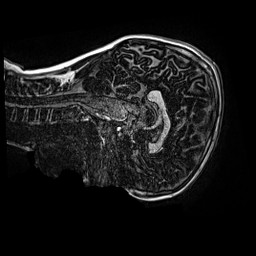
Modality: MP2RAGE
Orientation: sagittal
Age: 9
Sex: male
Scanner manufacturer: siemens
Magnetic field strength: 3 T
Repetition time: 4 s
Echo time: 0.00299 s